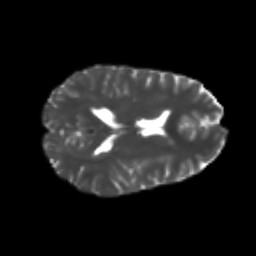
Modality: T2w
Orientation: axial
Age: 23
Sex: female
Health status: healthy
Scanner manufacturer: philips
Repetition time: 7.384 s
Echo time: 0.08599 s